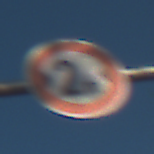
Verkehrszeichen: TatsaechlicheBreite2
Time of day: MorningAfternoon
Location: Outdoor (Urban)
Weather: Clear
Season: NotSpecified
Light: Natural